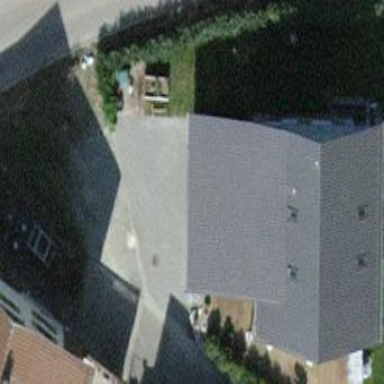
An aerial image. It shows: Detached building with gabled roof.